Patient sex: F
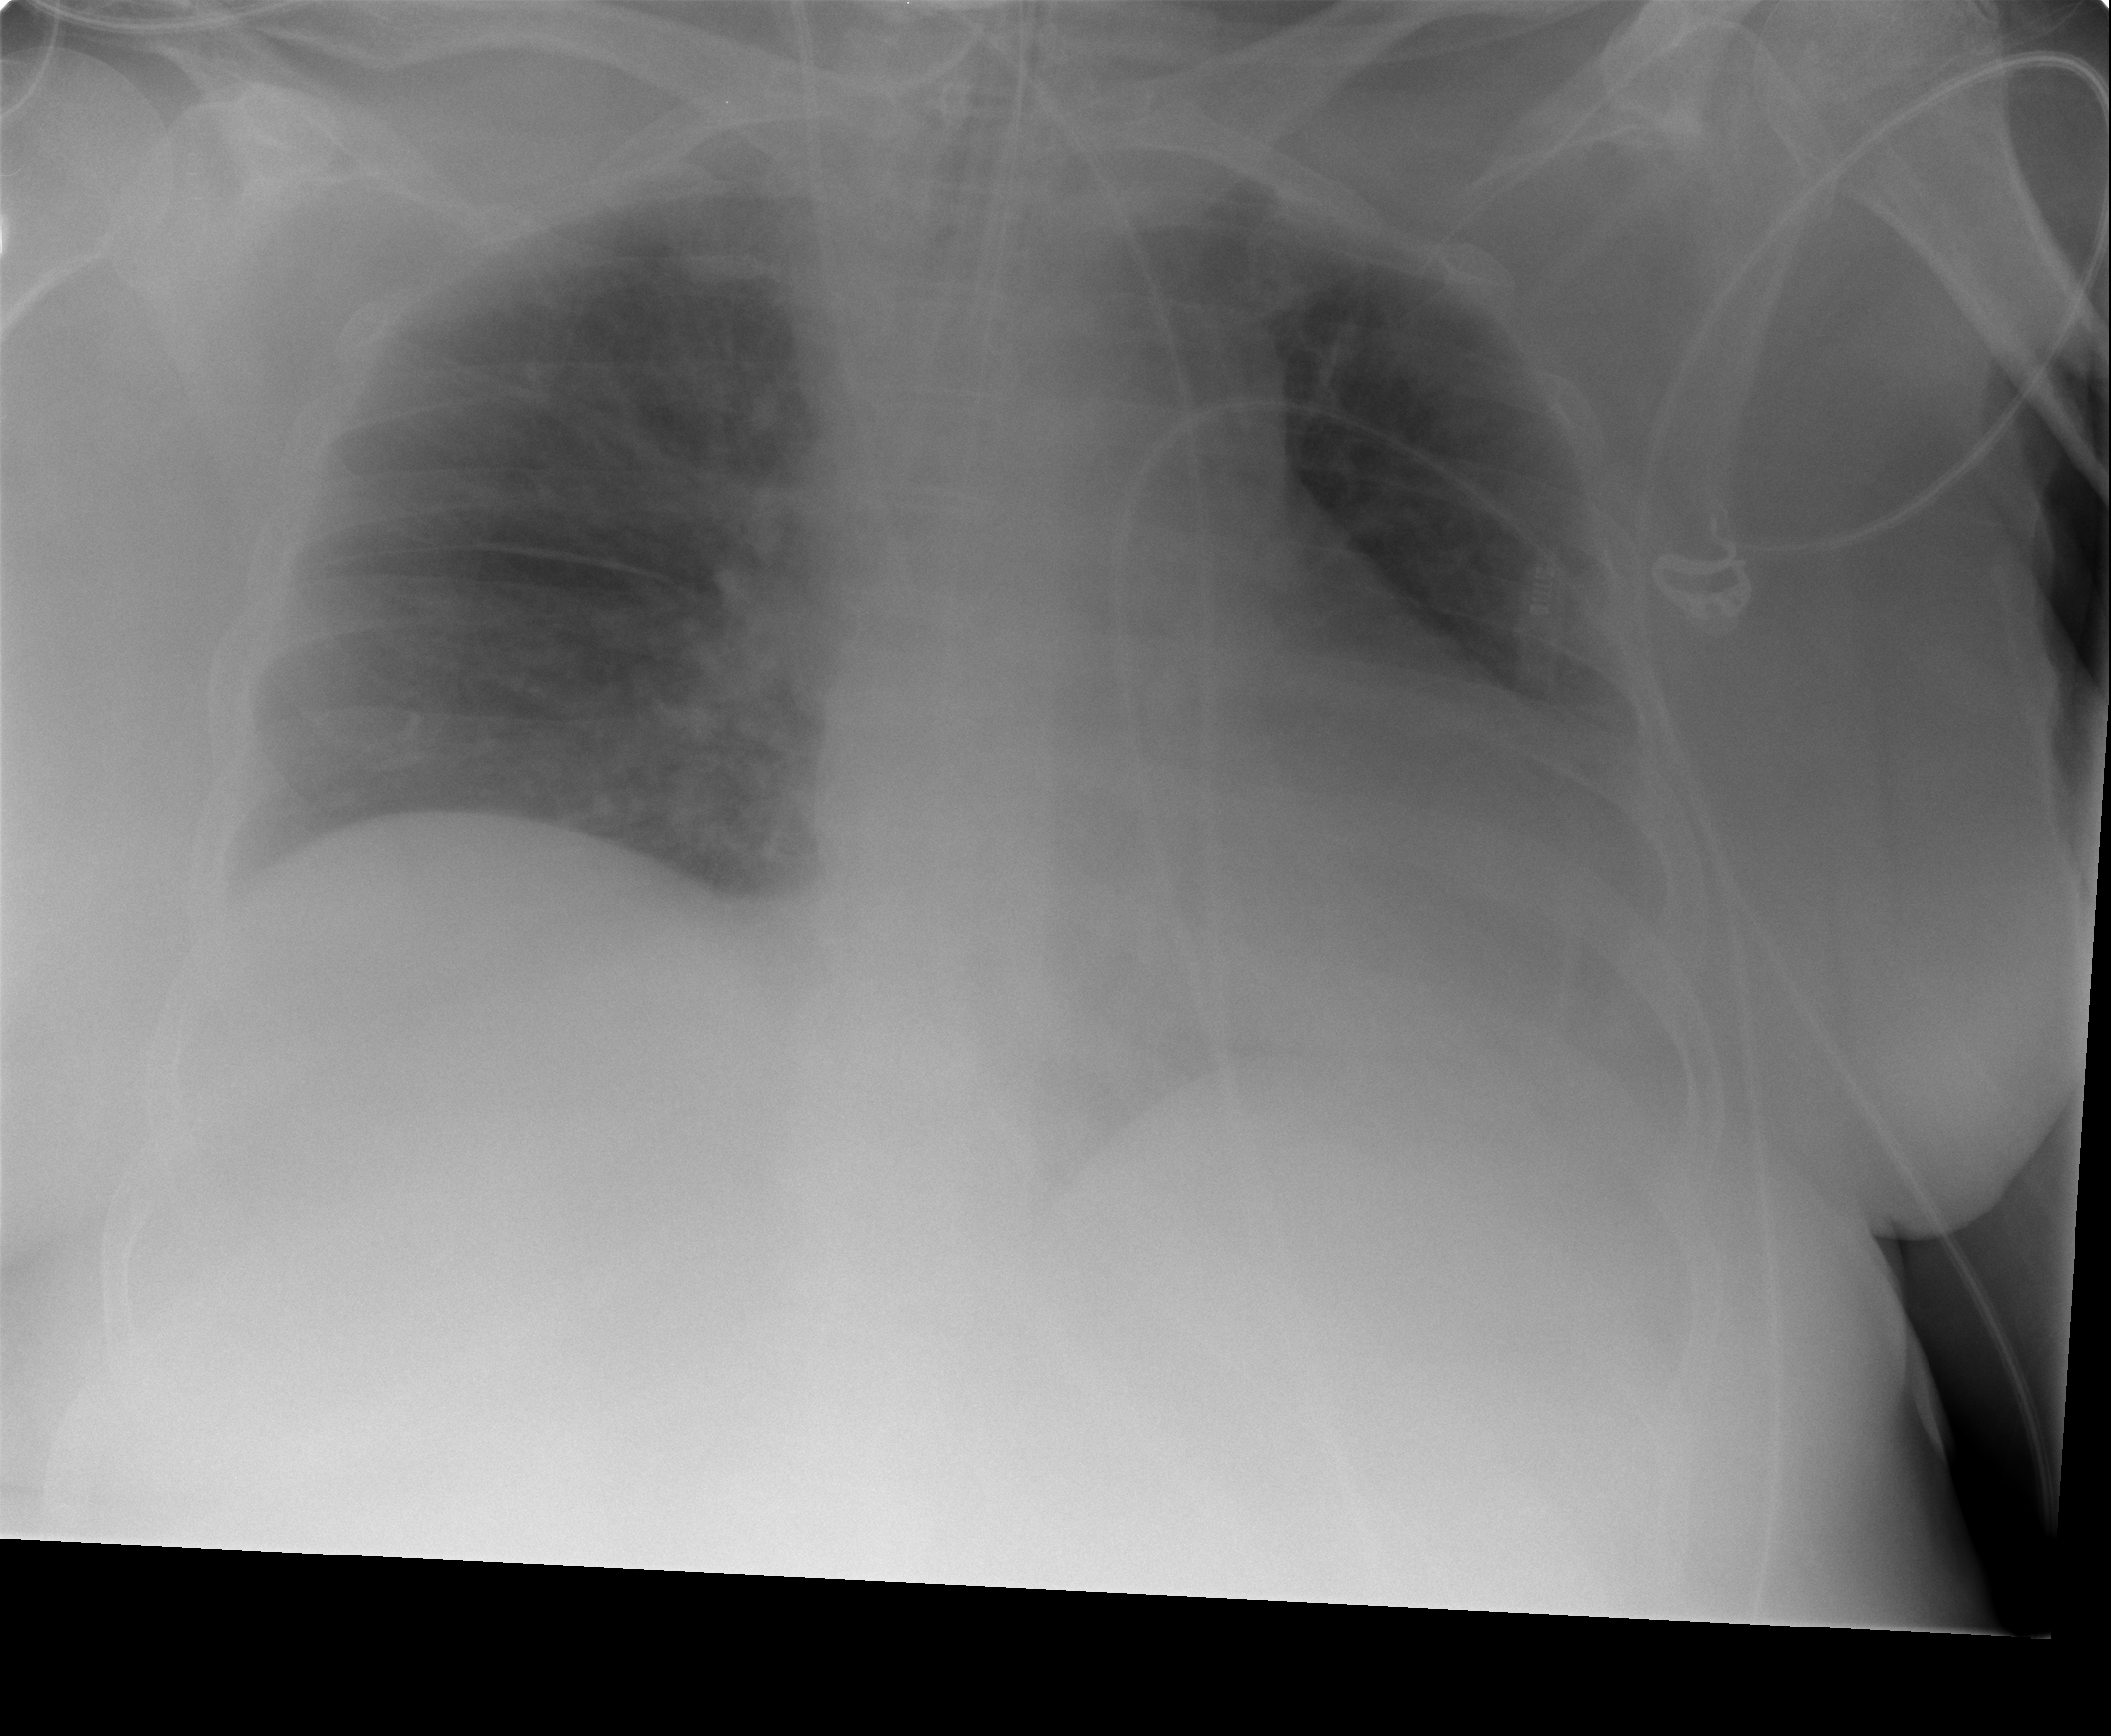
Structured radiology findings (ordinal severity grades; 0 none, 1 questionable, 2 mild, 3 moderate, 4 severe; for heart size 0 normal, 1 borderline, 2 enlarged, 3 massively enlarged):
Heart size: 2
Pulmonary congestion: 2
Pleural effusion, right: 0
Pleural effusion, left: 0
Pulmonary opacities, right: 2
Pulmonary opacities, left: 2
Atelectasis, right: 0
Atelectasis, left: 0